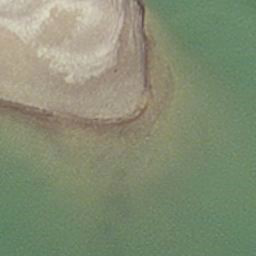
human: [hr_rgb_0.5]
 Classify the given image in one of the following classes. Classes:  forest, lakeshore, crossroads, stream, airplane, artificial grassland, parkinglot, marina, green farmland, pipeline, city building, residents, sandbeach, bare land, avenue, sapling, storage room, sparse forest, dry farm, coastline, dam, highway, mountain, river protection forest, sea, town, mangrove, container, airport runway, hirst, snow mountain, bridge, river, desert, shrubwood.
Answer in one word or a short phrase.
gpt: hirst